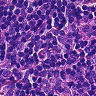
Metastatic tissue present: no